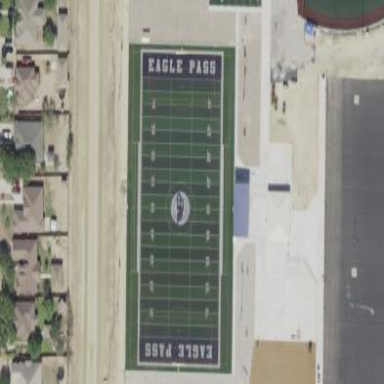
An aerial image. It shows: American football pitch.